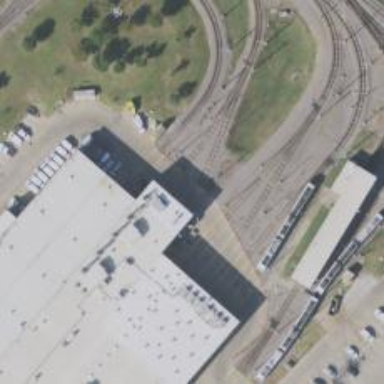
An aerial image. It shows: Light rail yard with electrified contact lines.